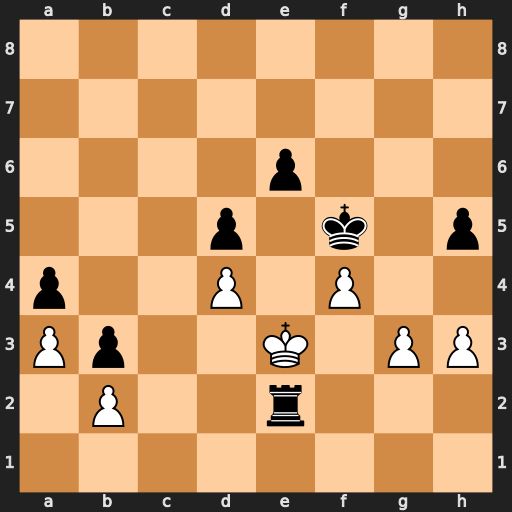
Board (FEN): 8/8/4p3/3p1k1p/p2P1P2/Pp2K1PP/1P2r3/8
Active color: w
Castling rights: -
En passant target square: -
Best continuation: Kxe2 Ke4 h4 Kxd4 g4